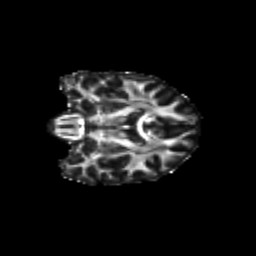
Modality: FA
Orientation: coronal
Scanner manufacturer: siemens
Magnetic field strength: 3 T
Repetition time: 9.2 s
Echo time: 0.084 s